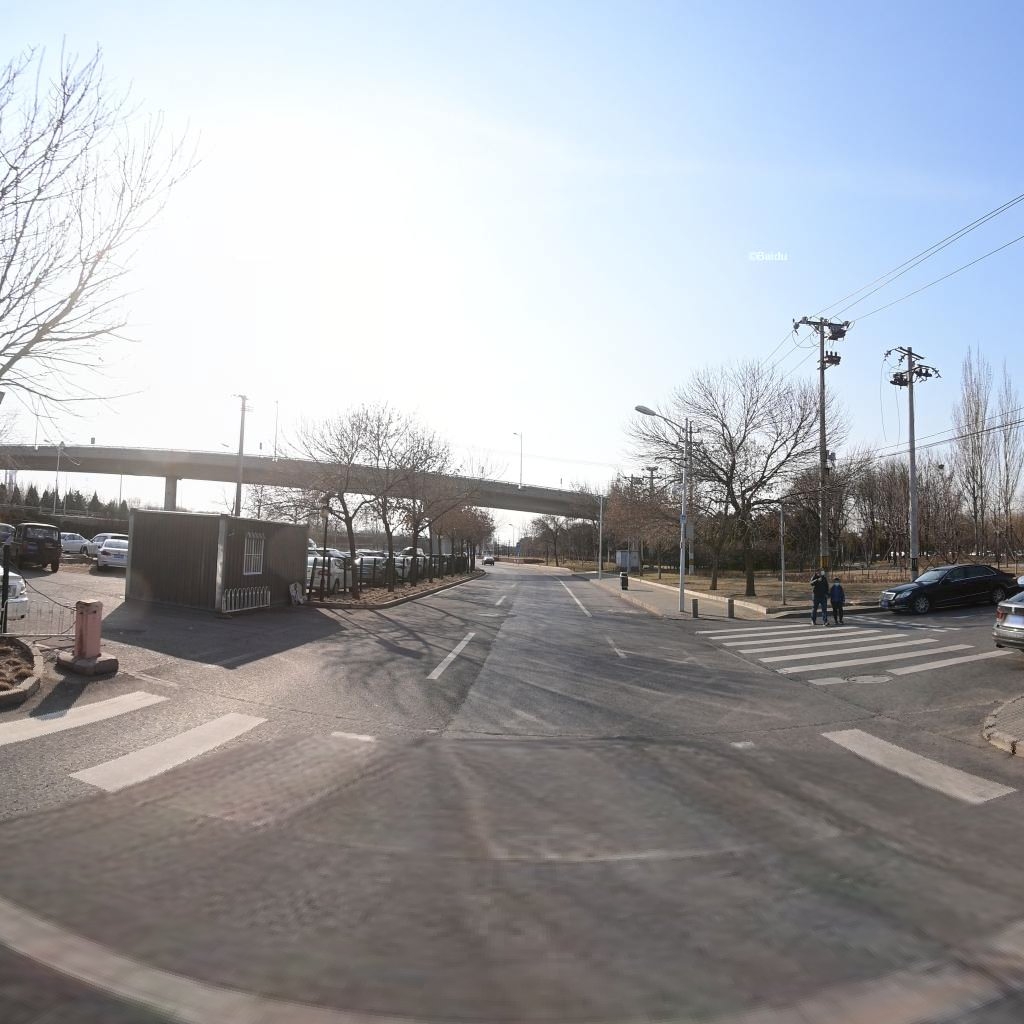
Region: Chaoyang
Road damage annotations: transverse crack, longitudinal crack, manhole cover